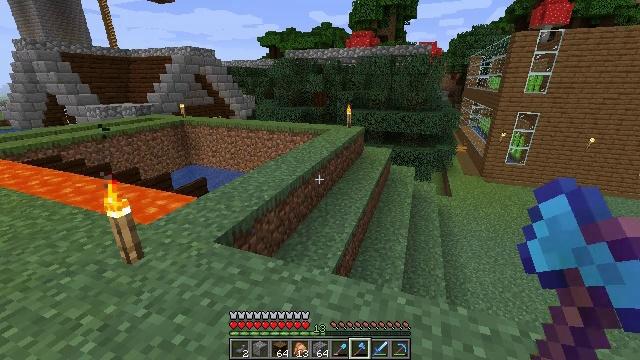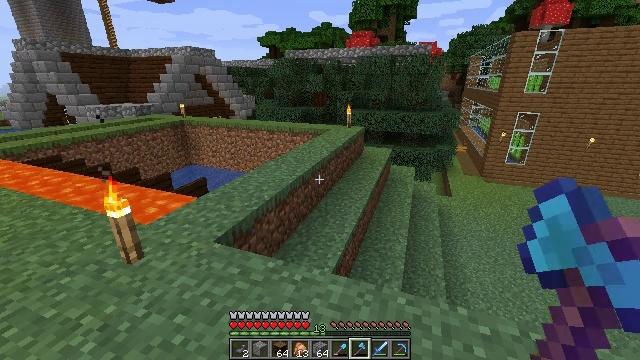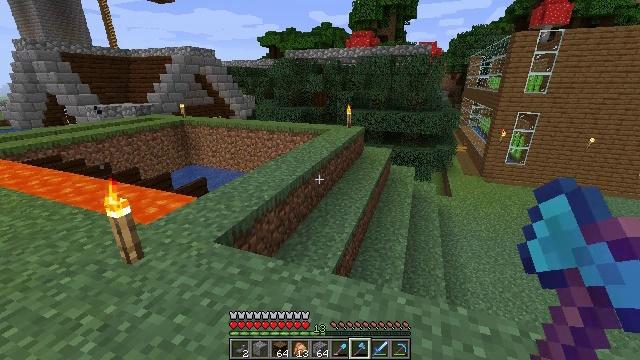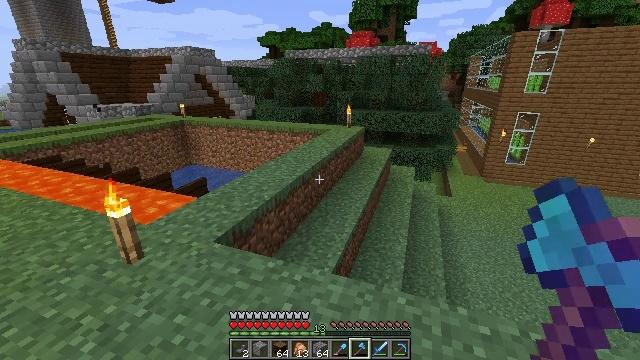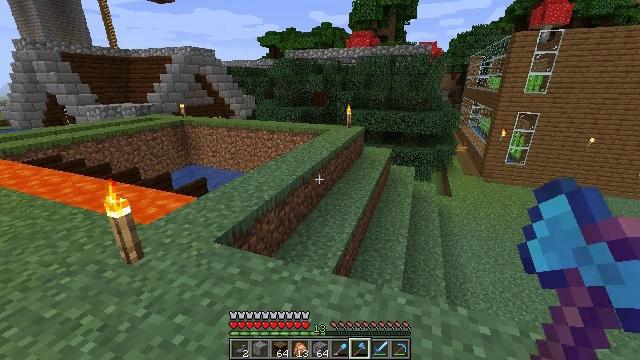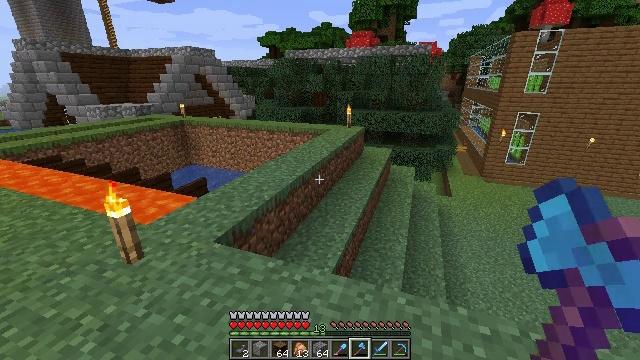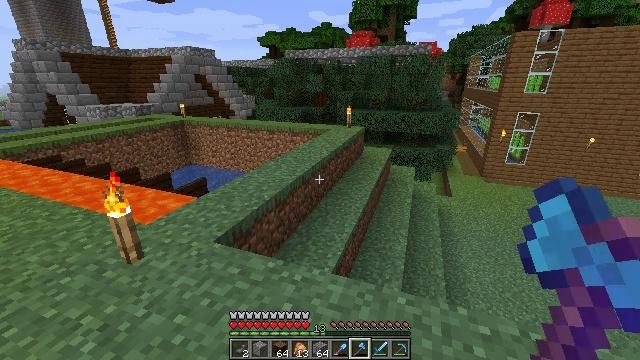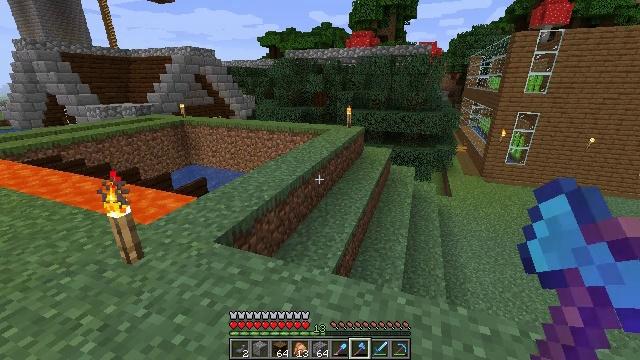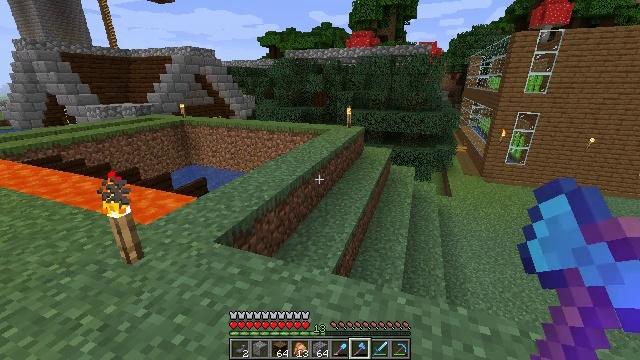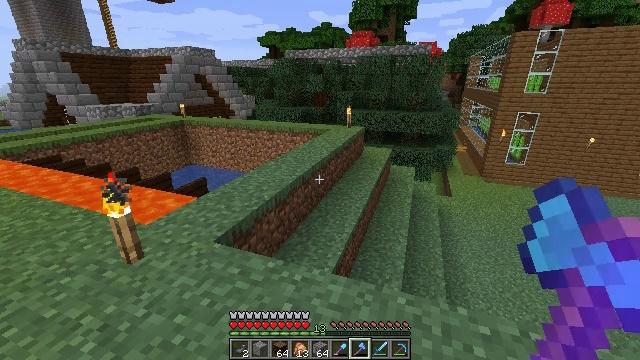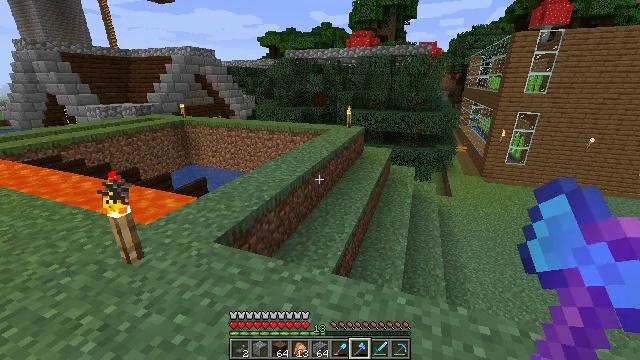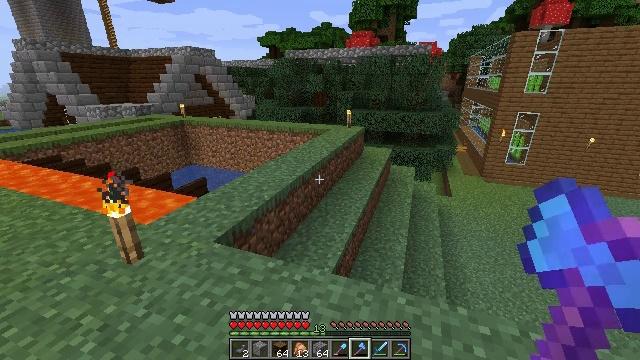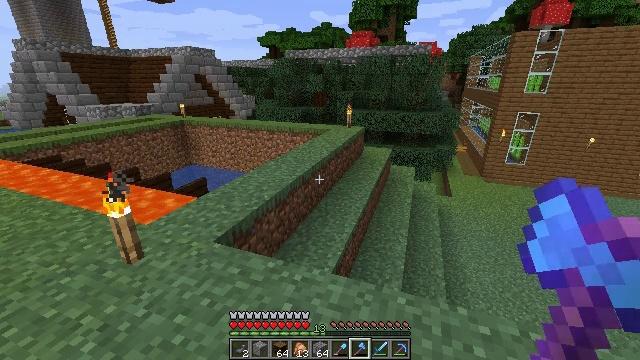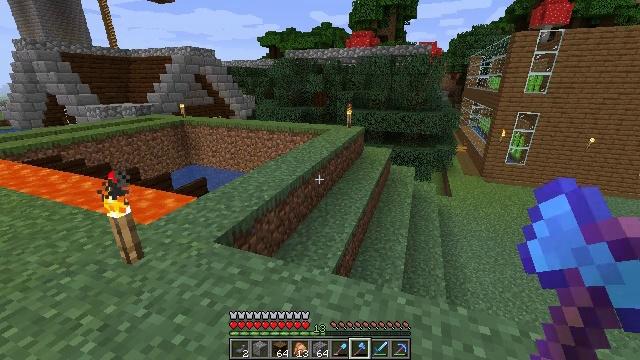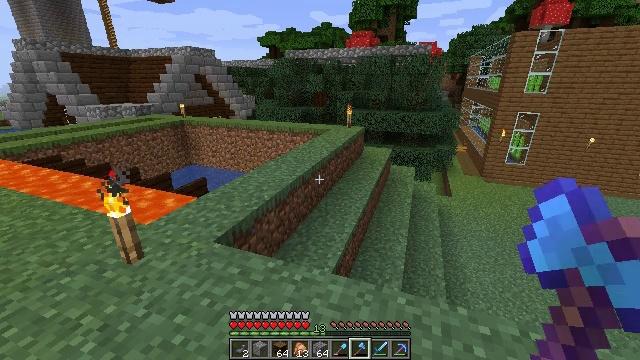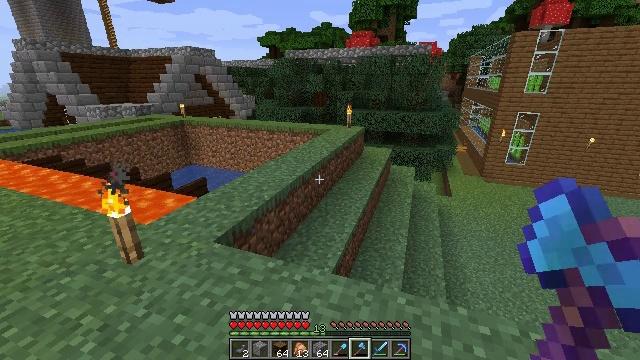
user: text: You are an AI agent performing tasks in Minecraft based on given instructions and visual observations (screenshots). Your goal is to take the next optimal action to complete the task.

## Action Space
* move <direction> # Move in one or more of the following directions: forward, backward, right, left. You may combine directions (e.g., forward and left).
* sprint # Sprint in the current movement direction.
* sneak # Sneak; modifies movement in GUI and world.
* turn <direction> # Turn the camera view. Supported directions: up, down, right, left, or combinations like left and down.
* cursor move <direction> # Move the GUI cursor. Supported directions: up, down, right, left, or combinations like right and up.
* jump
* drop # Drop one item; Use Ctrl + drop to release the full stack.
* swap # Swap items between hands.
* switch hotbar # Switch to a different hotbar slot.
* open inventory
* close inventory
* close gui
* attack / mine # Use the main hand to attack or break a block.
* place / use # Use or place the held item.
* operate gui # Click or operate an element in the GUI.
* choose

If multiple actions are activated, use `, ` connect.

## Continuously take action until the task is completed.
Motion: motion action
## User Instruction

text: Gather wheat by left-clicking on it.
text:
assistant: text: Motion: no_op
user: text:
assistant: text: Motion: no_op
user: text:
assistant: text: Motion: no_op
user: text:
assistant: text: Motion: no_op
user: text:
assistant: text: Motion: no_op
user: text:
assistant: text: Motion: no_op
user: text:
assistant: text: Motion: no_op
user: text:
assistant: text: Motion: no_op
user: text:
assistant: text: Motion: no_op
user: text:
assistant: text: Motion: no_op
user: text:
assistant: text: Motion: no_op
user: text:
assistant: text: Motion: no_op
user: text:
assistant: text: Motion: no_op
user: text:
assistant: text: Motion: no_op
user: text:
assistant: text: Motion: no_op
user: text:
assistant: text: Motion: no_op
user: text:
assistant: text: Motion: no_op
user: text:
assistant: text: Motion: no_op
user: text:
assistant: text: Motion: no_op
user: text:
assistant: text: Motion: no_op
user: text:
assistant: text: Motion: no_op
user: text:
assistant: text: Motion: no_op
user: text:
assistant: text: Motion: no_op
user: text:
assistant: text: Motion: no_op
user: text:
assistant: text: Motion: no_op
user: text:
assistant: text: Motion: no_op
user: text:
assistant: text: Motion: no_op
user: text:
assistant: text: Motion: no_op
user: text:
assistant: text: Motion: no_op
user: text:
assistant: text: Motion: no_op